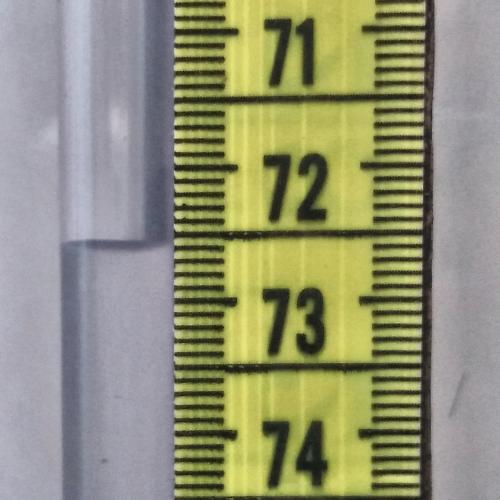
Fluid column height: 72.6 cm